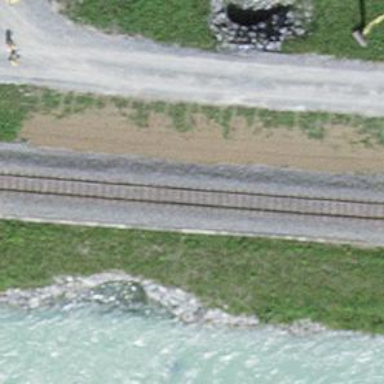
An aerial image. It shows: Narrow-gauge railway bridge with electrified contact line for single track.